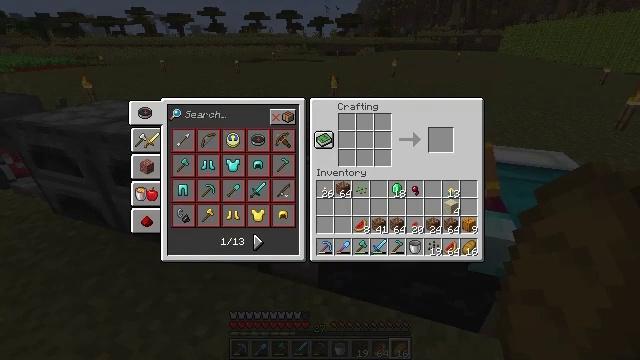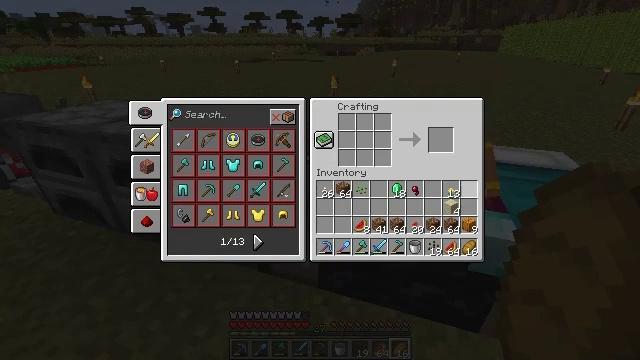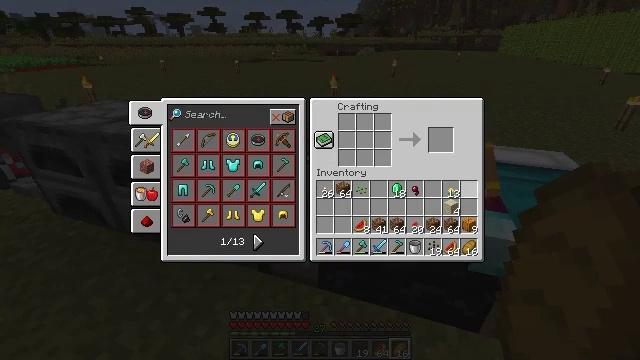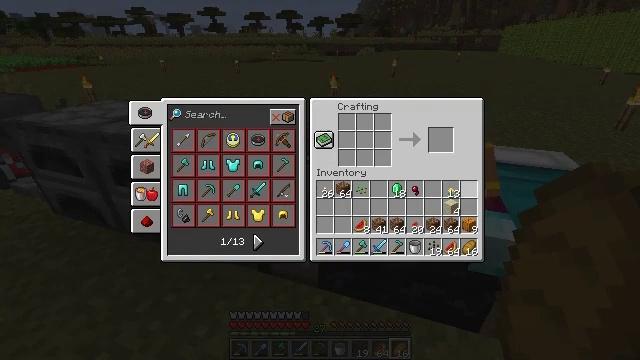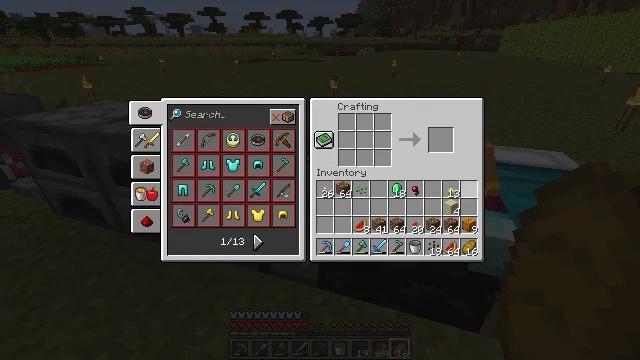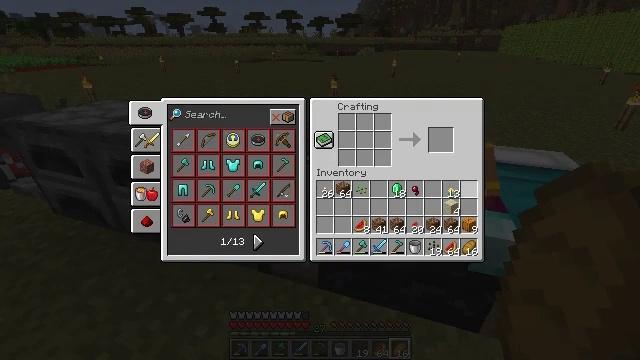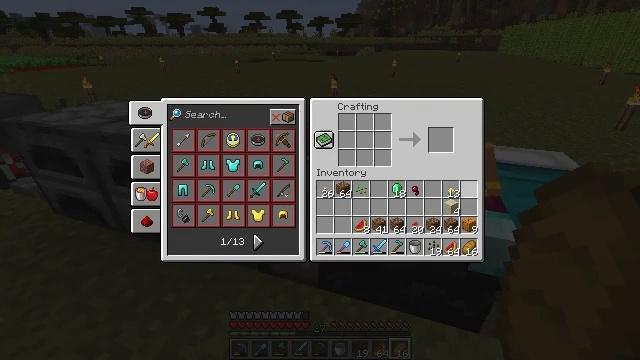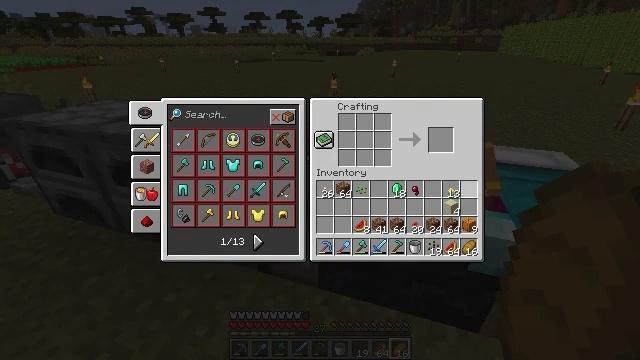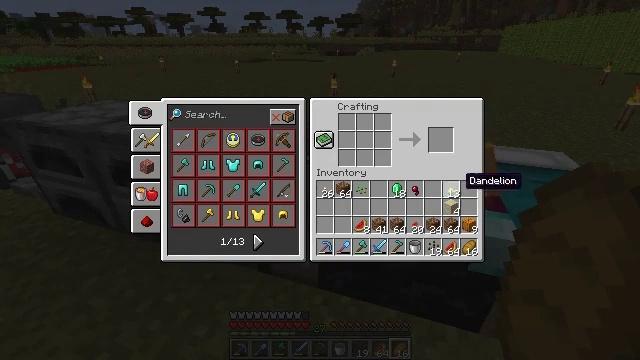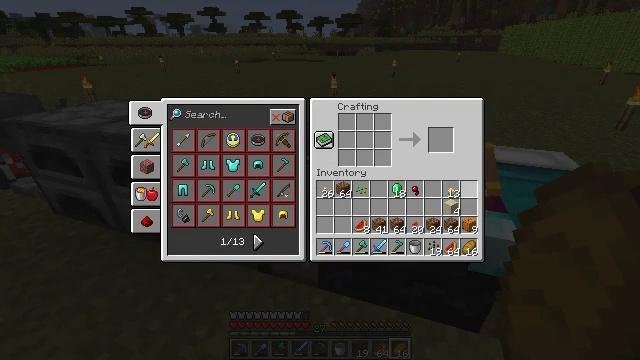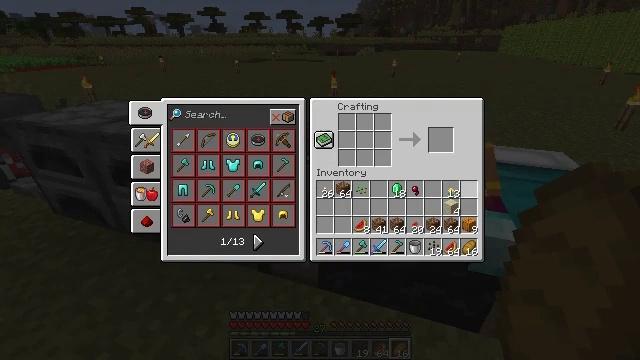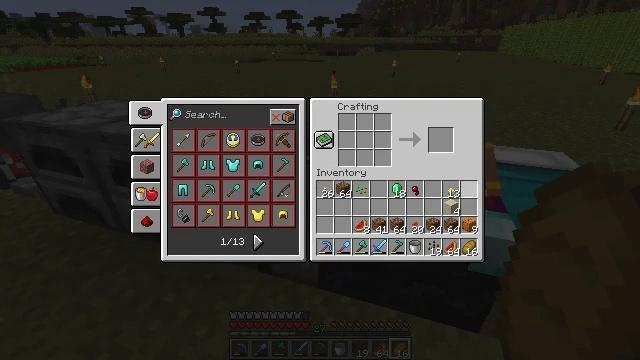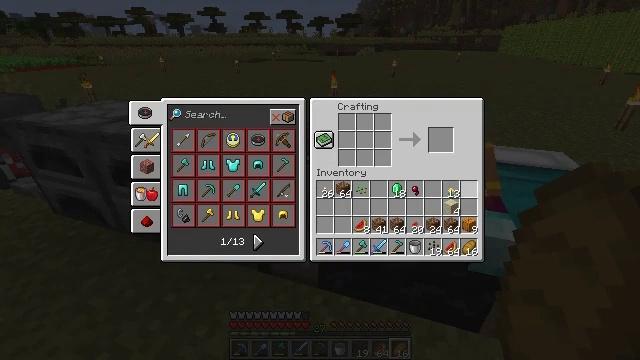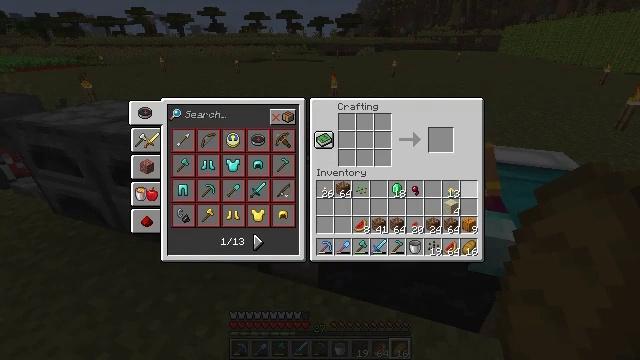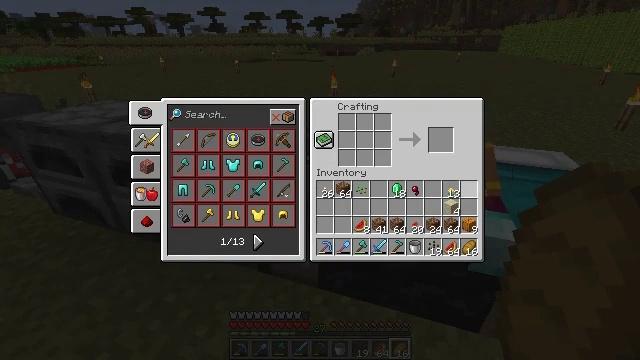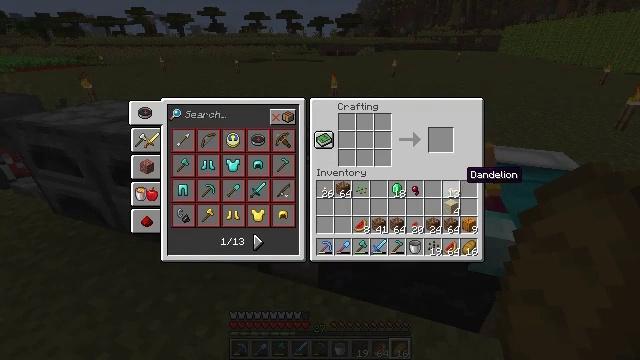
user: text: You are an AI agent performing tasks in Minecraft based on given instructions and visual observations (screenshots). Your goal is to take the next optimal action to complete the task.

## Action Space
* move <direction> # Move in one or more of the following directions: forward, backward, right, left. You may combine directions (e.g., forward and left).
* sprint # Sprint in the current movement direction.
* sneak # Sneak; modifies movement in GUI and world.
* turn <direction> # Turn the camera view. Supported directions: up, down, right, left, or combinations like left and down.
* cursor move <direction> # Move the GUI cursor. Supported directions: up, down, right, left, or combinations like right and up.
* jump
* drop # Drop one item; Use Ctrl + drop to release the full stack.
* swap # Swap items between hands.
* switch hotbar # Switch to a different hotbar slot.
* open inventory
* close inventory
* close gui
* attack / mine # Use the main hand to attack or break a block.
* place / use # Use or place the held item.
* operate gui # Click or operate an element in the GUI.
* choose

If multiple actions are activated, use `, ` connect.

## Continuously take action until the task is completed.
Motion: motion action
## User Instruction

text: Make melon seeds in the crafting table.
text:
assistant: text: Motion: no_op
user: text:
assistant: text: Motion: no_op
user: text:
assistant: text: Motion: no_op
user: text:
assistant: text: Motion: no_op
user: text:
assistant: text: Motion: no_op
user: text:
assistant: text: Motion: no_op
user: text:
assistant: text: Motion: no_op
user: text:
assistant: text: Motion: no_op
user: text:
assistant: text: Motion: no_op
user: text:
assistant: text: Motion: no_op
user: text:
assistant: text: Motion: no_op
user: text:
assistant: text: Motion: no_op
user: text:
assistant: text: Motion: no_op
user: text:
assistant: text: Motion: no_op
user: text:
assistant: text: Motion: no_op
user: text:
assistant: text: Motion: cursor move left
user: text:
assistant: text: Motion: no_op
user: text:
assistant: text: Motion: no_op
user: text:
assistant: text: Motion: no_op
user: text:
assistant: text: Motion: no_op
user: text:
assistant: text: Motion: no_op
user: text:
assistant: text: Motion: no_op
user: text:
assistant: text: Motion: no_op
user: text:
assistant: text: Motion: no_op
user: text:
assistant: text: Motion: no_op
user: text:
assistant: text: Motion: no_op
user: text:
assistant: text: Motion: no_op
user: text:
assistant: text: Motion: no_op
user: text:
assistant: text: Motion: no_op
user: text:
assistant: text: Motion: no_op